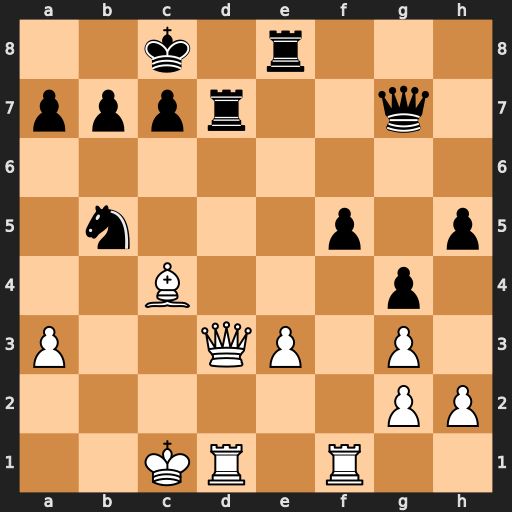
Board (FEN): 2k1r3/pppr2q1/8/1n3p1p/2B3p1/P2QP1P1/6PP/2KR1R2
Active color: w
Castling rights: -
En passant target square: -
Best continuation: Qxd7+ Qxd7 Rxd7 Kxd7 Bxb5+